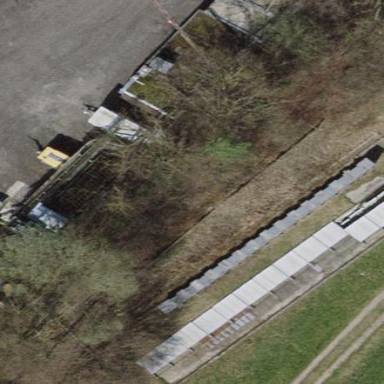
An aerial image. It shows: Retaining wall.